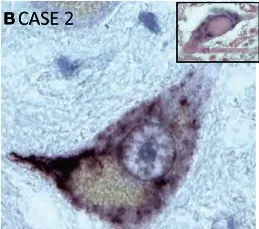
Selected microscopic findings on neuropathological examination. (B) Case 2: Magnified motor neuron in ventral horn of spinal cord shows a representative intracytoplasmic TDP-43 inclusion. Inset shows a hyalin inclusion.
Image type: pathology (immunostaining)